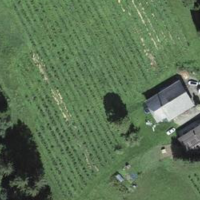
EUNIS habitat code: 24
Species observed at this site:
Galeopsis tetrahit